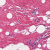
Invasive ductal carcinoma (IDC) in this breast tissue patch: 0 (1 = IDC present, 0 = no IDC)